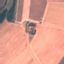
Land use / land cover class: AnnualCrop